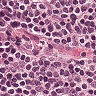
Metastatic tissue present: no